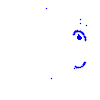
Particle: pion